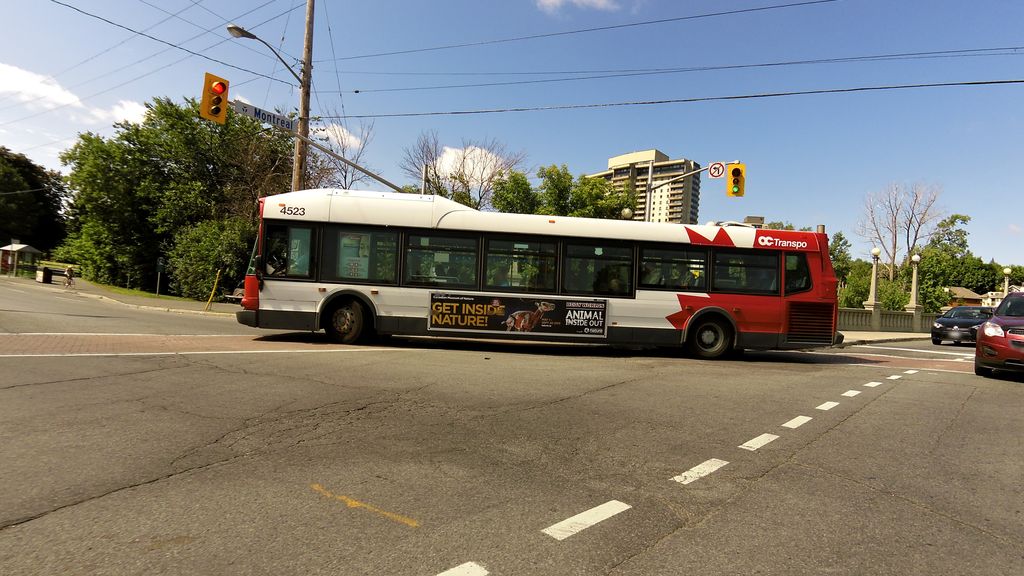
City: ottawa-gatineau